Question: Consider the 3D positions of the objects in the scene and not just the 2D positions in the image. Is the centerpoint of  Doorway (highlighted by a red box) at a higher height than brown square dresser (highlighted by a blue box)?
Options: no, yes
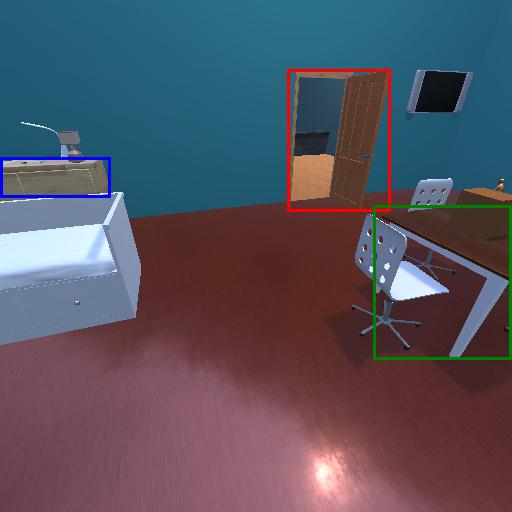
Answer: no